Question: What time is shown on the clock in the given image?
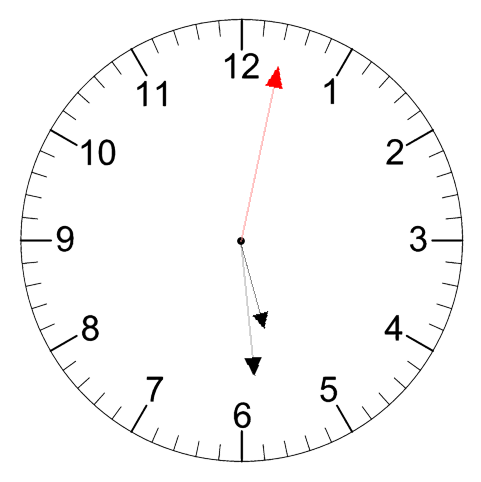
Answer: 05:29:02